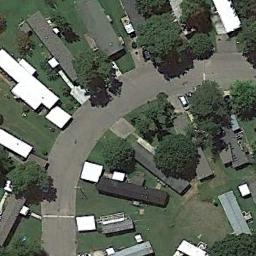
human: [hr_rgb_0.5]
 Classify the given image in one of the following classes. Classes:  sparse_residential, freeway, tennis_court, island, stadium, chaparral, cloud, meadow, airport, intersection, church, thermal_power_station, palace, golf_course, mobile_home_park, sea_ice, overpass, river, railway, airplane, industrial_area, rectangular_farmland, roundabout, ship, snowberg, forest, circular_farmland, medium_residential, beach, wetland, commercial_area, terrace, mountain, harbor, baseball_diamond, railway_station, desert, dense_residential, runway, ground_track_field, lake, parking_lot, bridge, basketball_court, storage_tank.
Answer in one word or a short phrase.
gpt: mobile_home_park